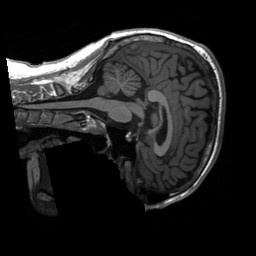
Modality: T1w
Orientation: sagittal
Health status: healthy
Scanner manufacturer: siemens
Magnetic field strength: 3 T
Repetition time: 2.3 s
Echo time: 0.00207 s